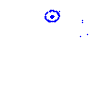
Particle: proton